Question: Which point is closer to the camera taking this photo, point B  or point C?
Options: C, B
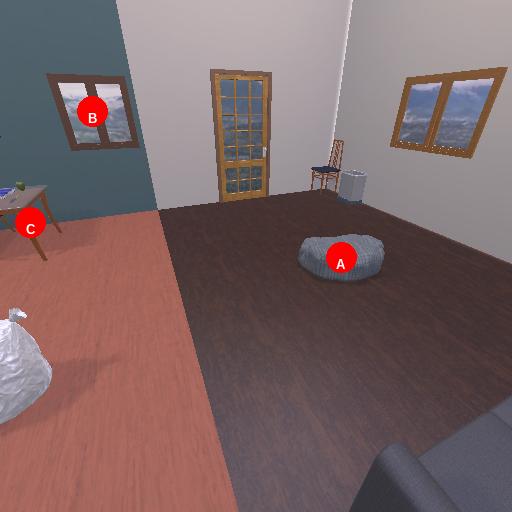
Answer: C